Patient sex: M
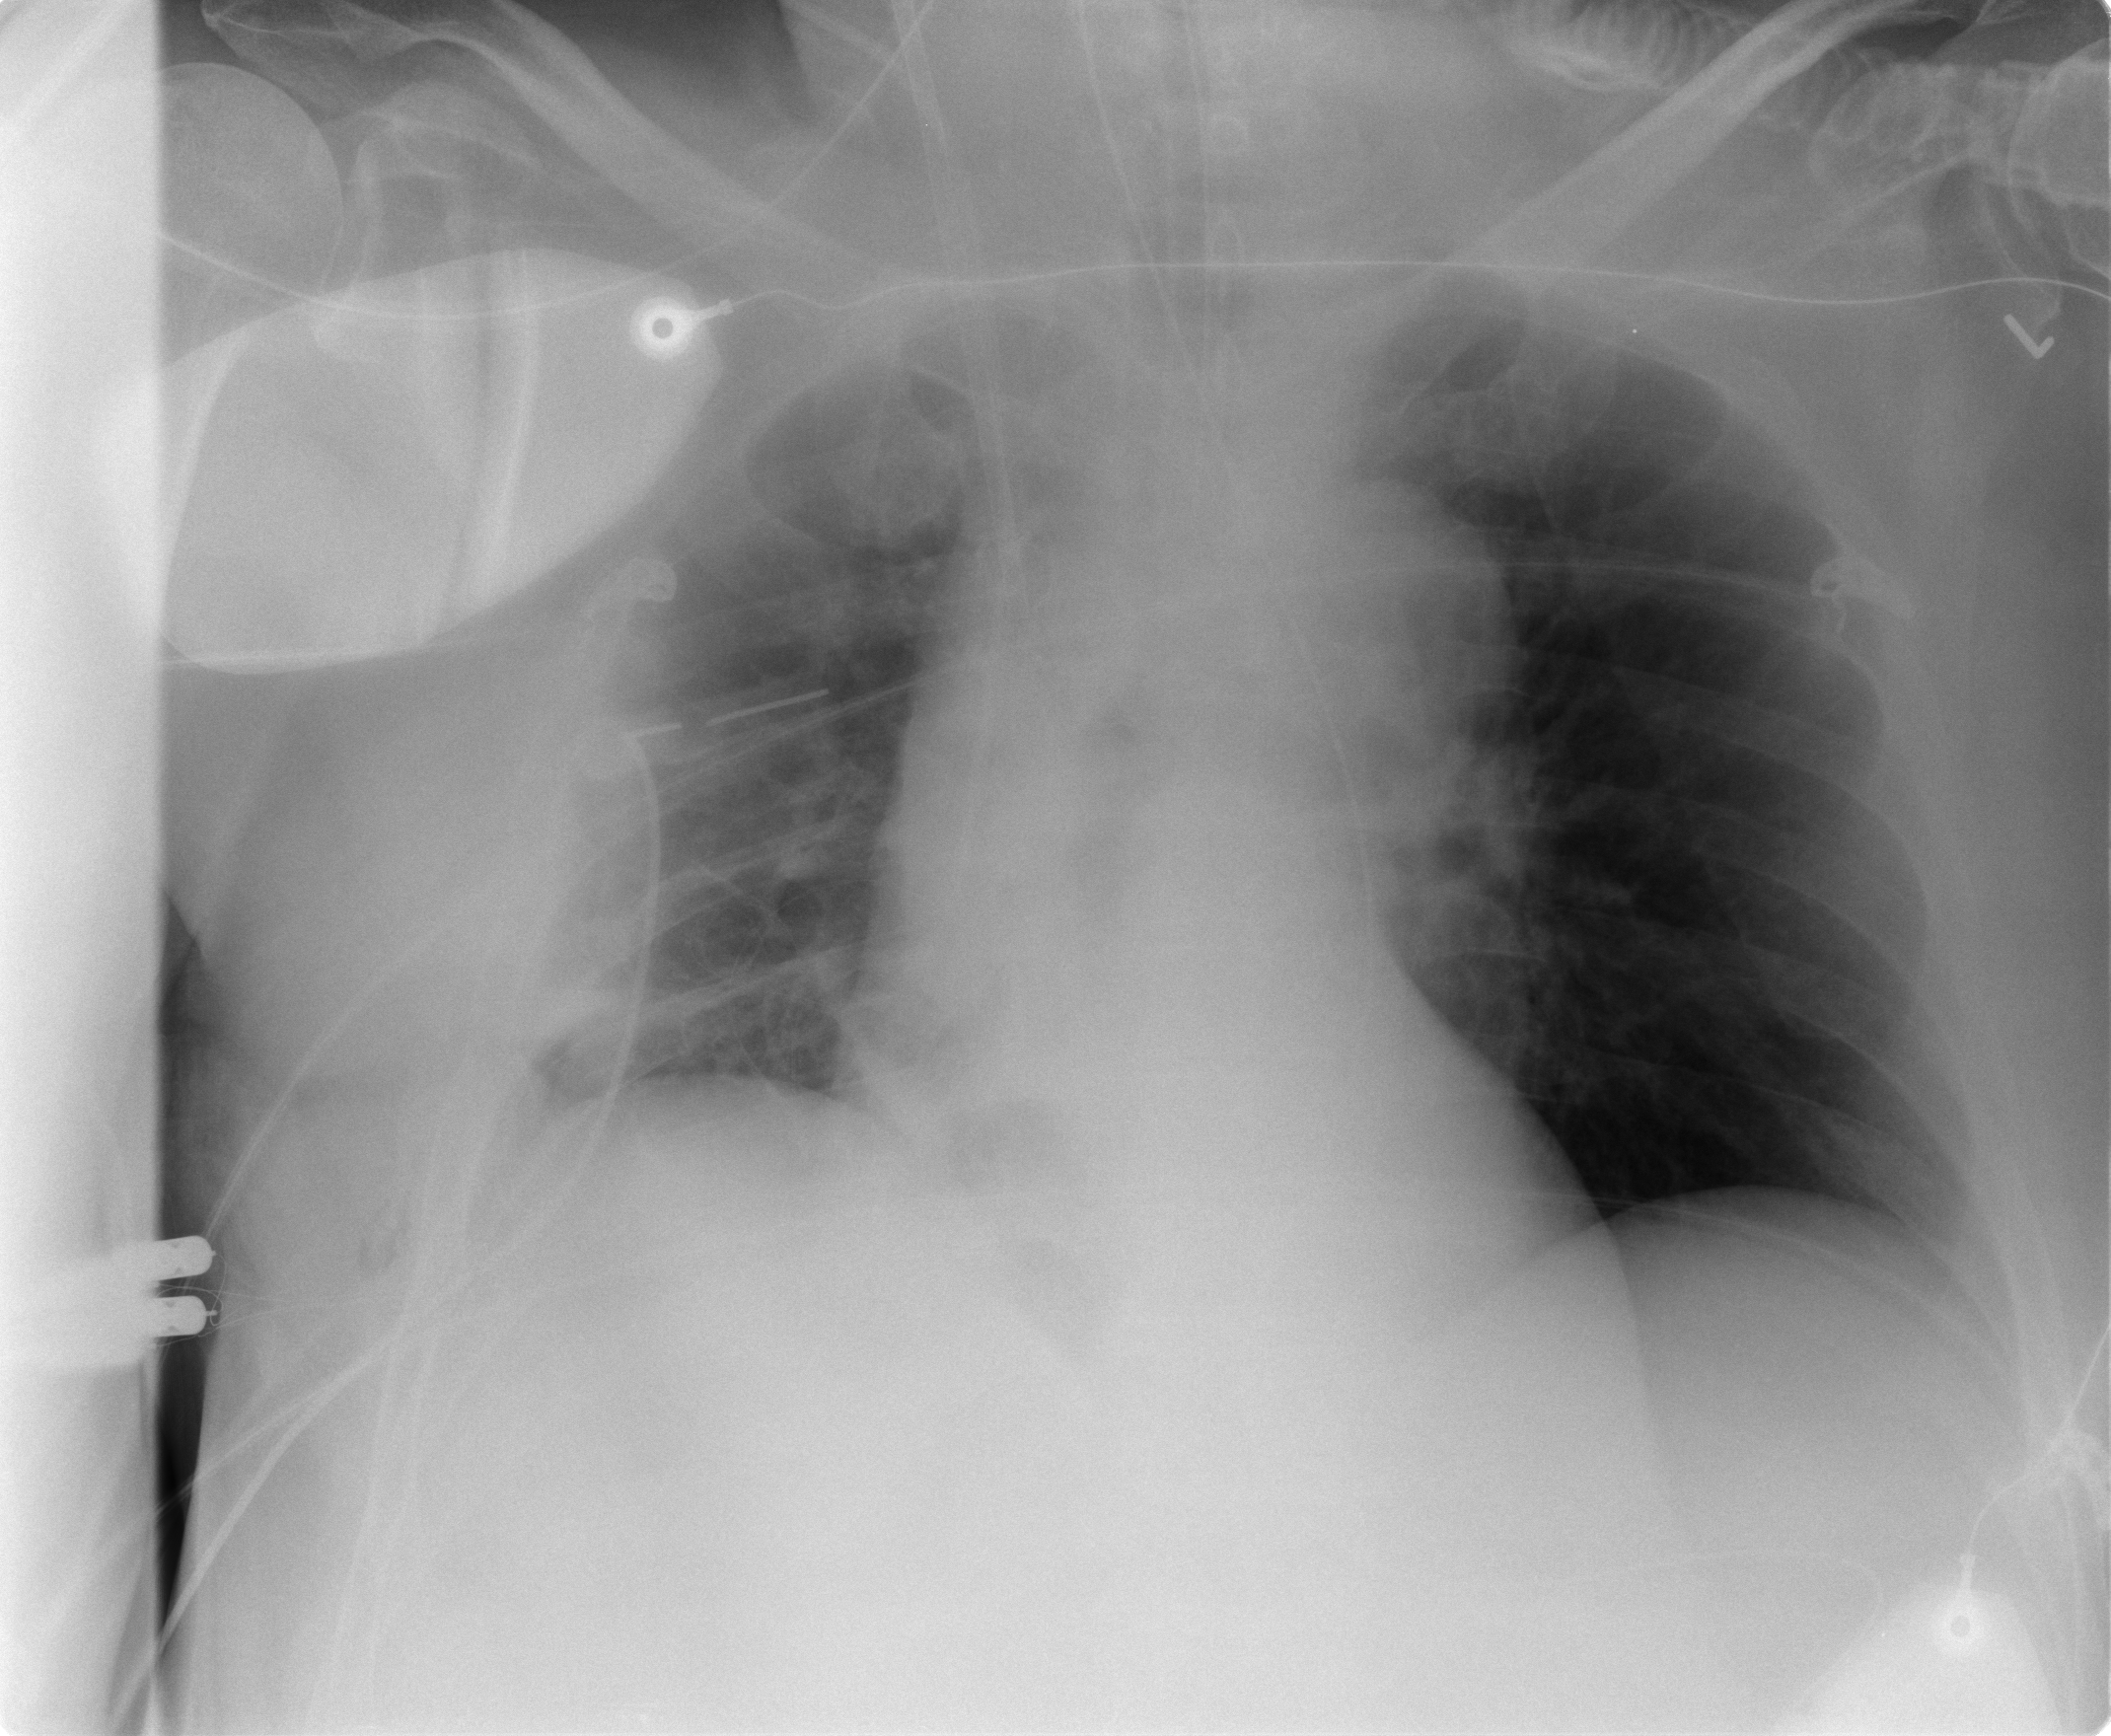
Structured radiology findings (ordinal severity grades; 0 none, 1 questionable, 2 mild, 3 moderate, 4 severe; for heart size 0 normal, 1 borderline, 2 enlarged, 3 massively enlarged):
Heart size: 0
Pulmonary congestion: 0
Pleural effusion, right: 2
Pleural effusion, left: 0
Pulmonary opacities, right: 1
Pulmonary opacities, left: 0
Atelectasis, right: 2
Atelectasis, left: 0